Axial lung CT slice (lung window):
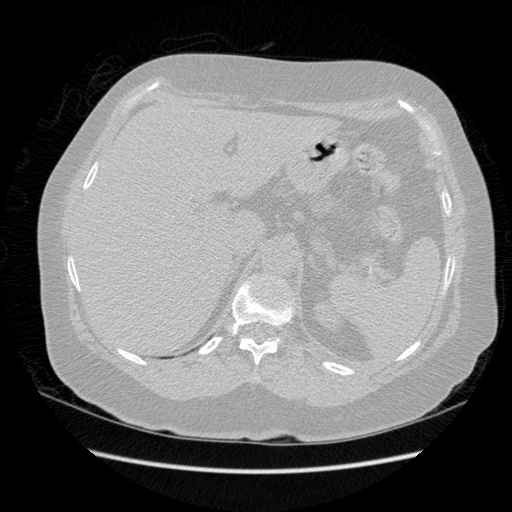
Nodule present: no